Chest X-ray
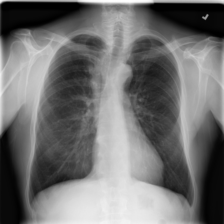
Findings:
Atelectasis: negative
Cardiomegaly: negative
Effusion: negative
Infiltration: positive
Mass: negative
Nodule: negative
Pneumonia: negative
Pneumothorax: negative
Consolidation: negative
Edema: negative
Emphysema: negative
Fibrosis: negative
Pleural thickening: negative
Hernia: negative